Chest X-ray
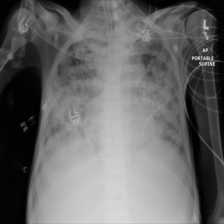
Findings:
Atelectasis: negative
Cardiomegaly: negative
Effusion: negative
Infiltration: negative
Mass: negative
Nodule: negative
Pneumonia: negative
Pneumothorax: negative
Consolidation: negative
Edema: negative
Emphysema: negative
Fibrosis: negative
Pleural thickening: negative
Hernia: negative